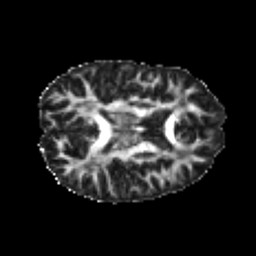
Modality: FA
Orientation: axial
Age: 23
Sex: female
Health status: healthy
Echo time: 0.074 s